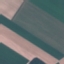
Label: AnnualCrop